RGB frame:
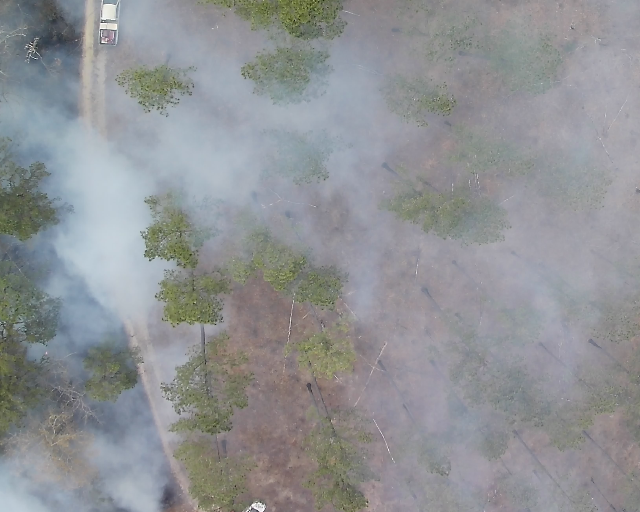
Thermal frame:
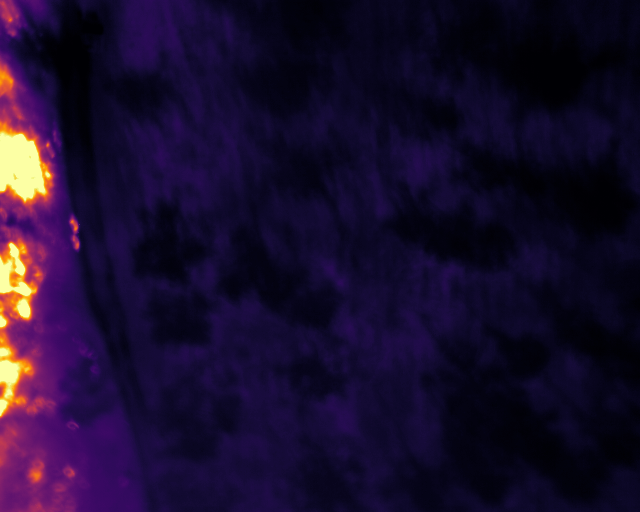
Captured: 2026-02-26 03:06:12
Pixels at or above 80 °C: 6576 (fraction of frame: 0.02007)